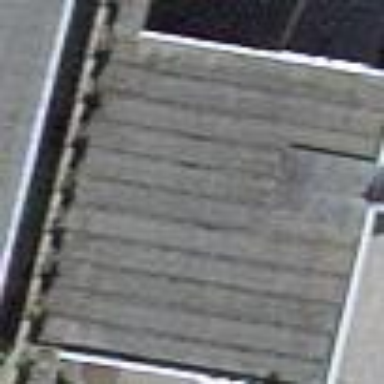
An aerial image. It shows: View of roof of building.